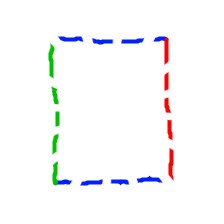
Shape: rectangle